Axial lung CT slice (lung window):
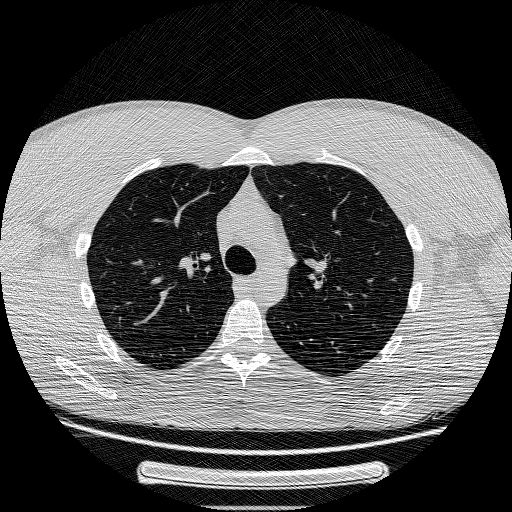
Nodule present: no